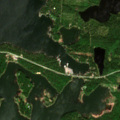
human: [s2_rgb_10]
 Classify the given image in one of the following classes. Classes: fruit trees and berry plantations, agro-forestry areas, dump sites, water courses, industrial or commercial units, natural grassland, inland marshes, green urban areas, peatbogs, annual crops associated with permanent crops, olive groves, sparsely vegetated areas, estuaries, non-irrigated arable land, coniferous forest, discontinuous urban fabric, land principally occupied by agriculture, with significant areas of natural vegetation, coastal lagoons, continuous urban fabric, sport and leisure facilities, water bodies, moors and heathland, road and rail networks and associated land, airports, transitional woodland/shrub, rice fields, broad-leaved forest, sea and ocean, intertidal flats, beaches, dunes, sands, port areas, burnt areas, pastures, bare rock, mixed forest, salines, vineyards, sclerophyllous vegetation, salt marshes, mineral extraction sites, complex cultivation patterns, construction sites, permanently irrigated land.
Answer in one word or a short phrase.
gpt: mixed forest, sea and ocean